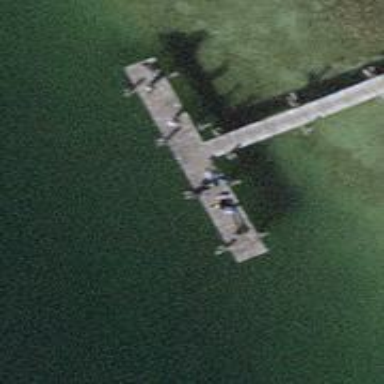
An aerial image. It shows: Man-made pier.